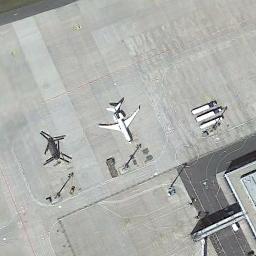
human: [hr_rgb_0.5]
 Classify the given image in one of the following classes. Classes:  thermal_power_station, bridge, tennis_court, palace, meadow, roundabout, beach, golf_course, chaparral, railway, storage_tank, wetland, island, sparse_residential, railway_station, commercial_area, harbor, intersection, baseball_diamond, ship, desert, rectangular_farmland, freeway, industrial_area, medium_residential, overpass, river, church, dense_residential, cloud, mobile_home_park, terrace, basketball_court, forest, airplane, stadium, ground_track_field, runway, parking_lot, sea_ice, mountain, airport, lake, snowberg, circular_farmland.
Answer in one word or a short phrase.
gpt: airplane